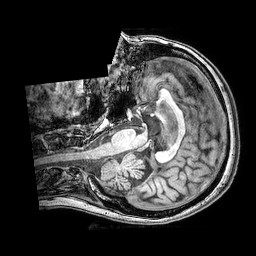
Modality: T1w
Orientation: axial
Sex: female
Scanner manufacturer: philips
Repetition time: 0.008193 s
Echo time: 0.00376 s